Question: I already saw all question on Stackoverflow. But Still Not possible for me to solve this error. I want a dropdown list data to appear on my website. And that data I am getting from another model. So till here I am going good. Now When I try to save this data in database this error appear.
'''
Select a valid choice. That choice is not one of the available choices.
'''
My Model is like this
'''
apn = models.CharField(null=True, blank=False, max_length=255)
'''
My form.py file is like this
'''
class labelModelForm(forms.ModelForm):
class Meta:
model = Labels_tool
apn = forms.ModelChoiceField(queryset=Field.objects.values_list('sql_name', flat=True), empty_label="(Choose field)")
'''
And view.py file is :
'''
def ImportLabelView(self):
self.form = labelModelForm(self.request.POST)
# self.form = self.layer.form(self.request.POST)
if self.save_form_if_appropriate('label'):
return self.redirect('mapport.maps.layers.importlabel', self.map.id, self.layer.id)
return self.render('mapport/maps/layers/Labels_detail.html')
'''
Dropdown appearing on page is good . Just issue is when I try to save it in database.

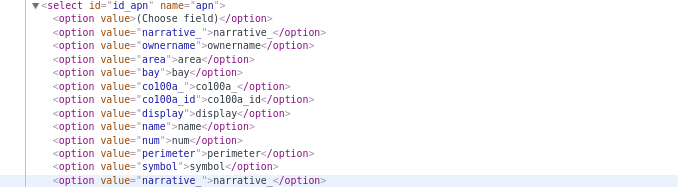
Answer: You shouldn't be using a values list. You should be using a normal queryset and then using 'to_field_name' as shown here: <URL>.
'''
apn = forms.ModelChoiceField(queryset=Field.objects.all(), empty_label="(Choose field)", to_field_name="sql_name")
'''
Then when you go to save the things just extract the relevant information to save in 'apn', though really 'apn' should just be a foreign key onto 'Field'.
I would also consider looking at this question to see if it helps you: <URL>
I suspect that you are doing something in your database that you shouldn't really be doing.